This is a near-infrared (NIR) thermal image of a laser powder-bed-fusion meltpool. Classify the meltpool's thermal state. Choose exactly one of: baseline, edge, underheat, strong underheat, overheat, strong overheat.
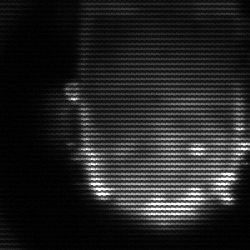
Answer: baseline